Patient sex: M
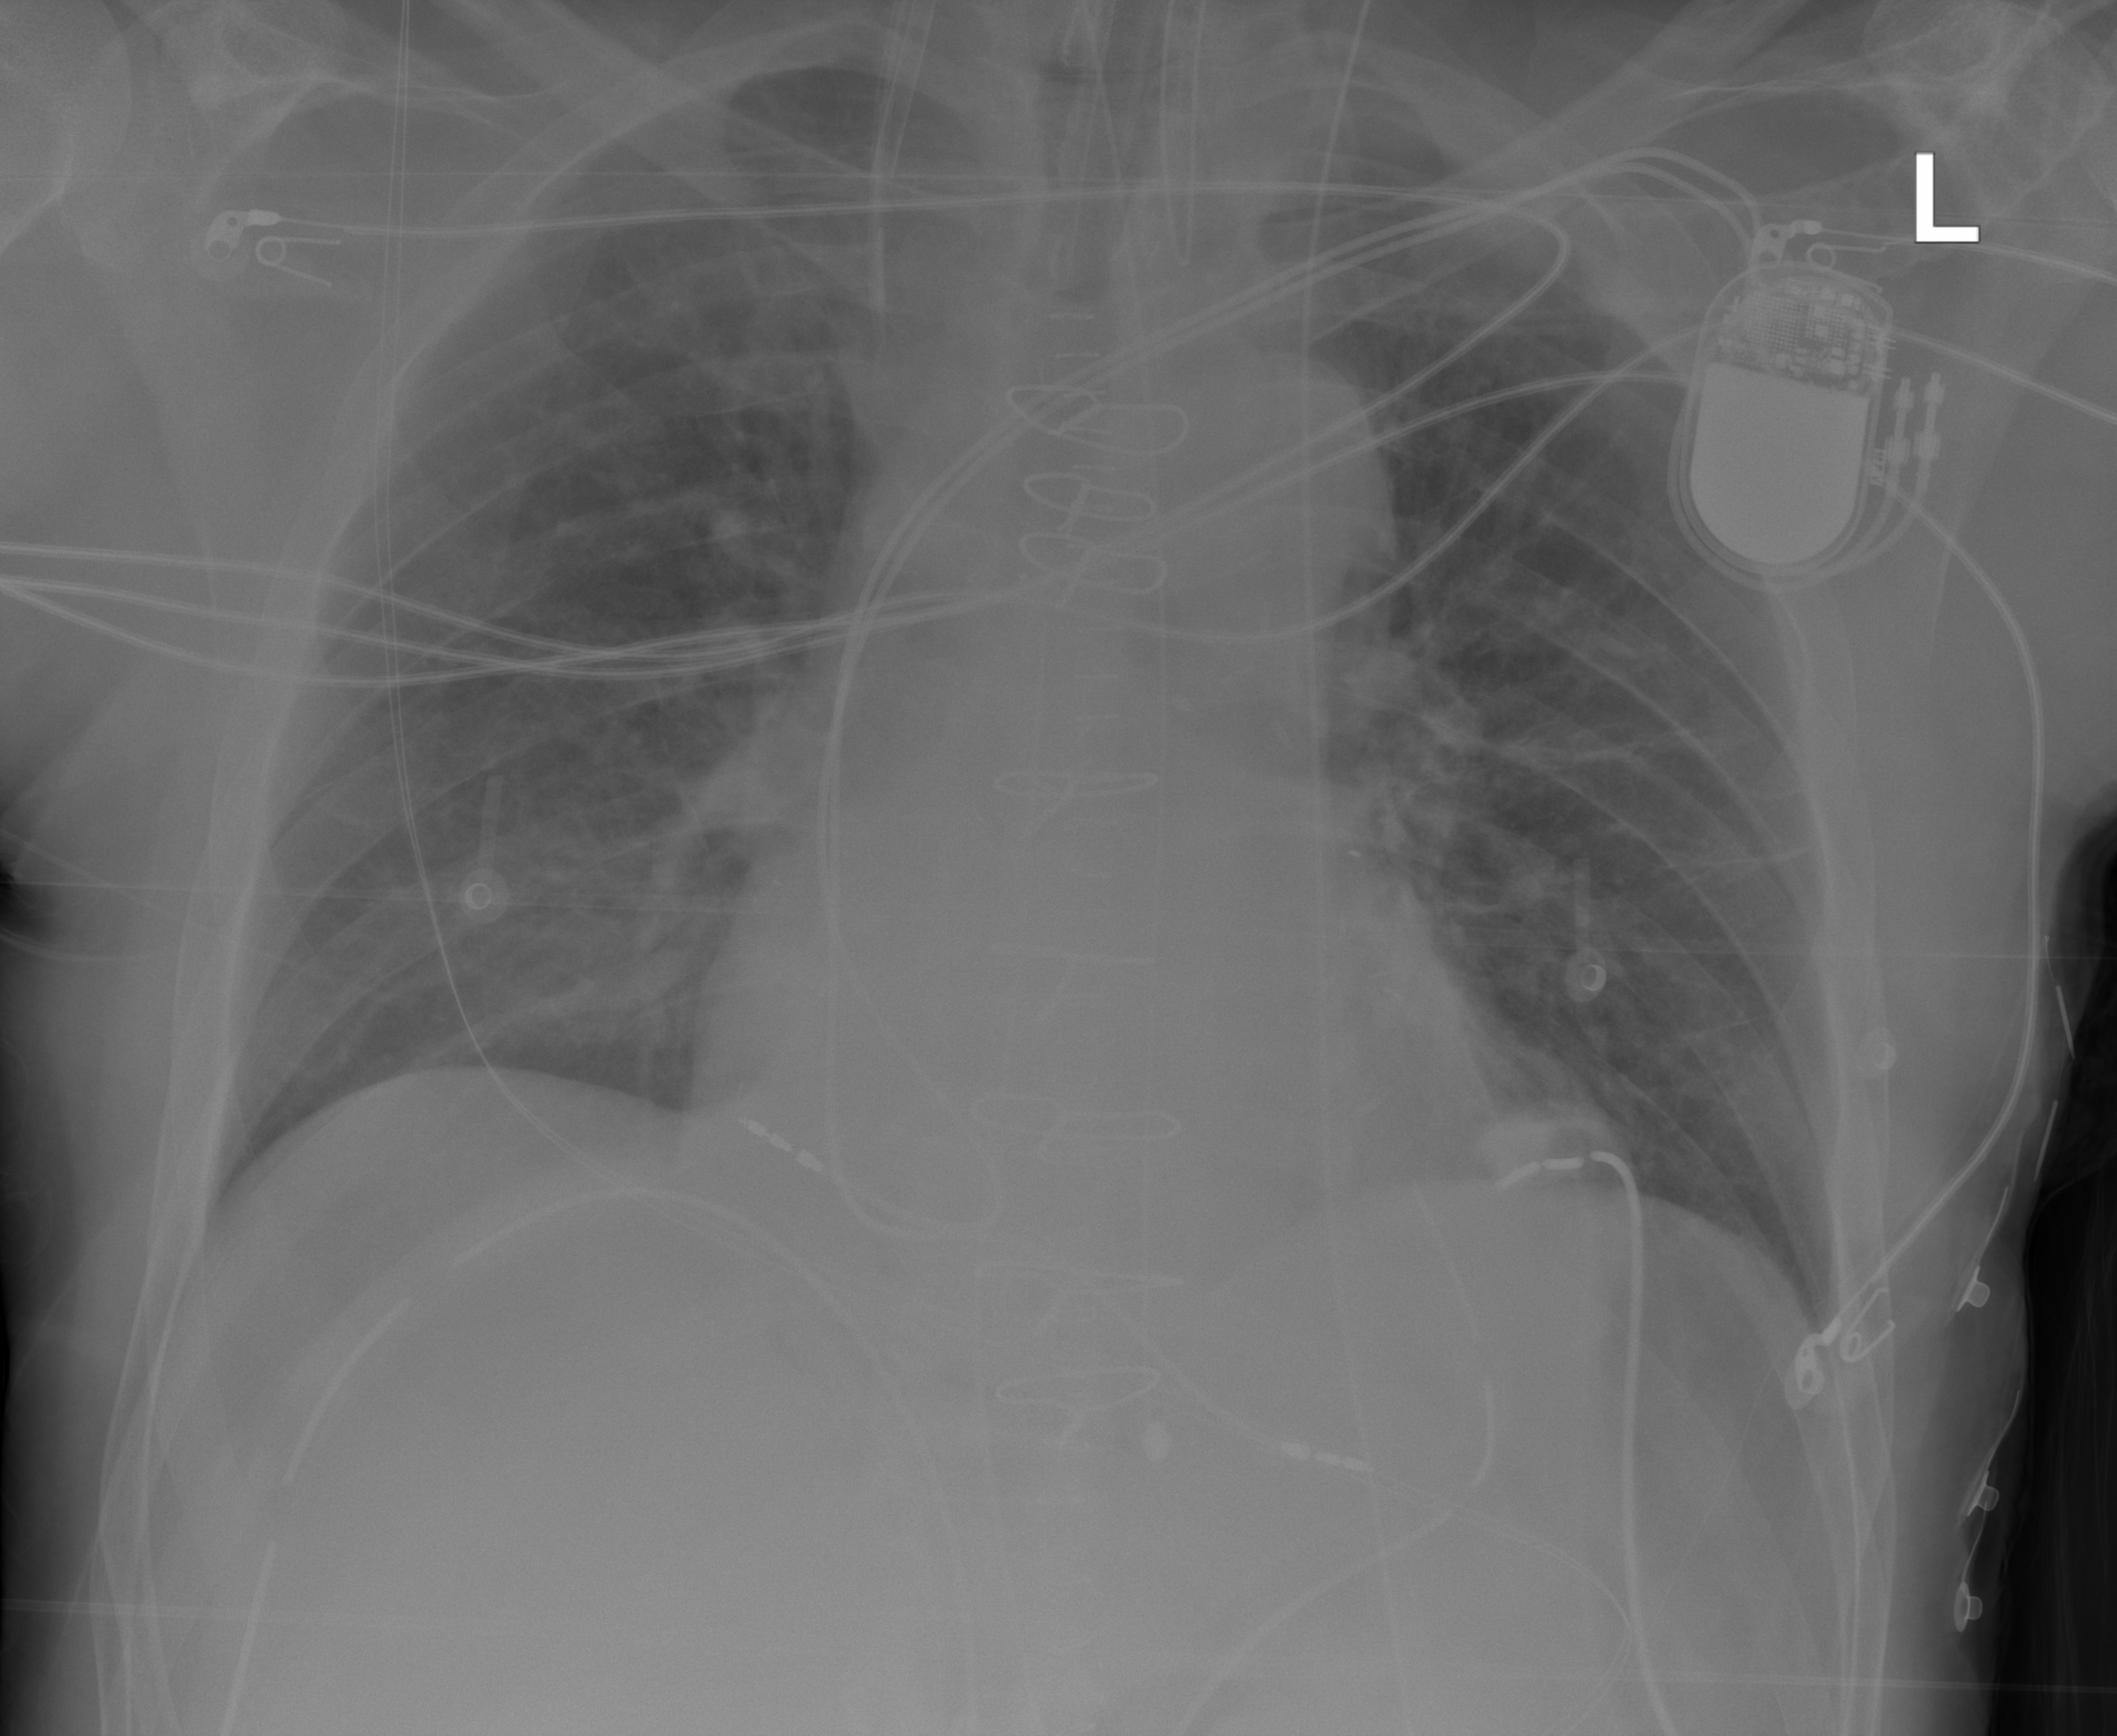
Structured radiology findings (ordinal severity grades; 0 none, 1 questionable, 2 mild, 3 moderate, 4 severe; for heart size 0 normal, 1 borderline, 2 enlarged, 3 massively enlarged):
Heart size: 0
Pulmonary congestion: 2
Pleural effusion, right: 0
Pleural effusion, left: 0
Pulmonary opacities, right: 0
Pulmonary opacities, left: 0
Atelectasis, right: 0
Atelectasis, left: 2